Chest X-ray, PA view. Patient: 34 years old, sex M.
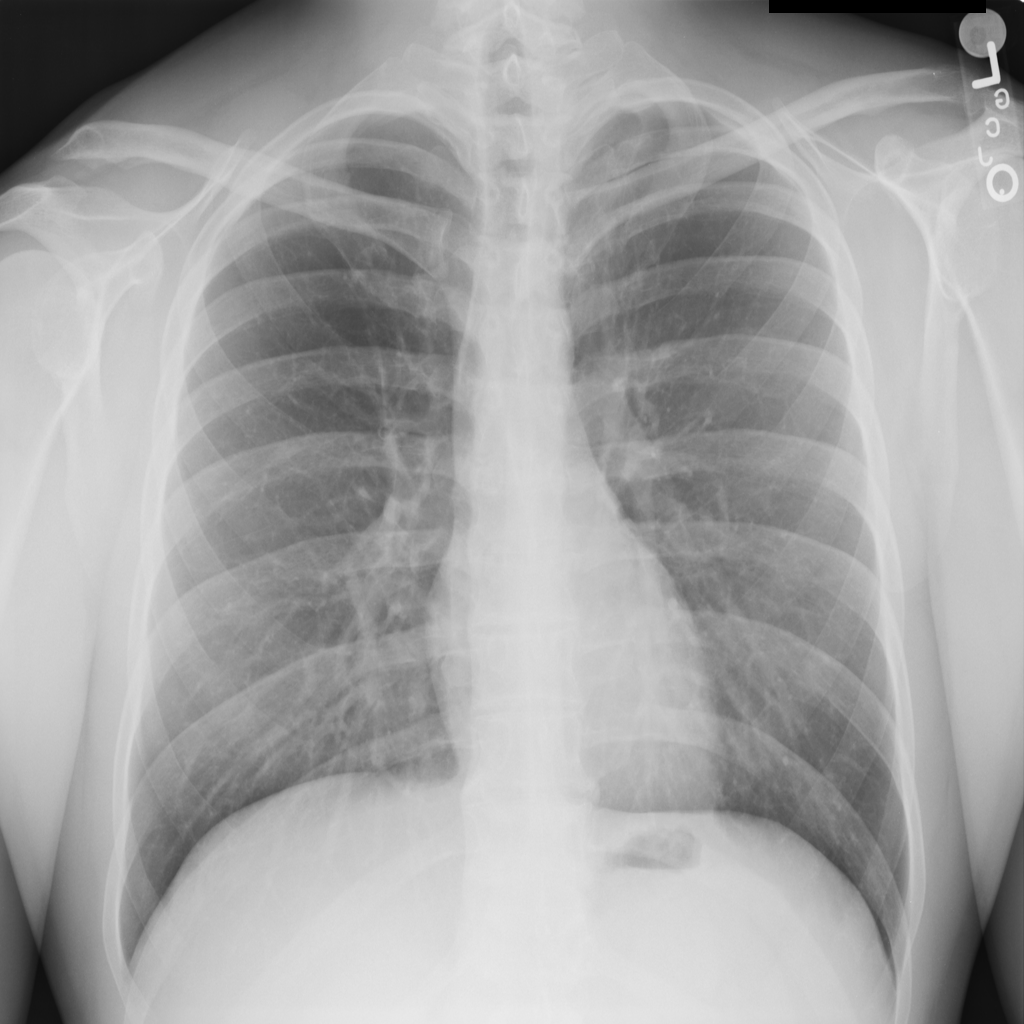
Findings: No Finding